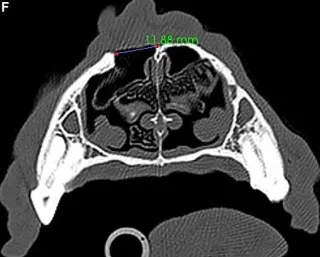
Panels. Represent 6 months postoperative CT,. A transverse plane at the level of the fourth premolar tooth. Images. Have reduced in size.
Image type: radiology (ct)